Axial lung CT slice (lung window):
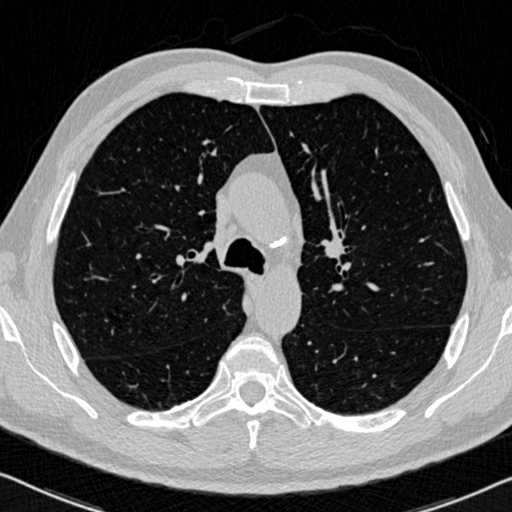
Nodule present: no